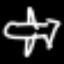
Label: airplane